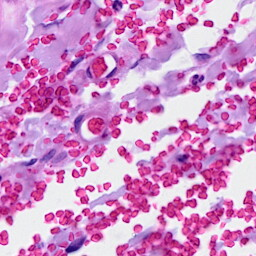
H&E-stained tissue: Breast